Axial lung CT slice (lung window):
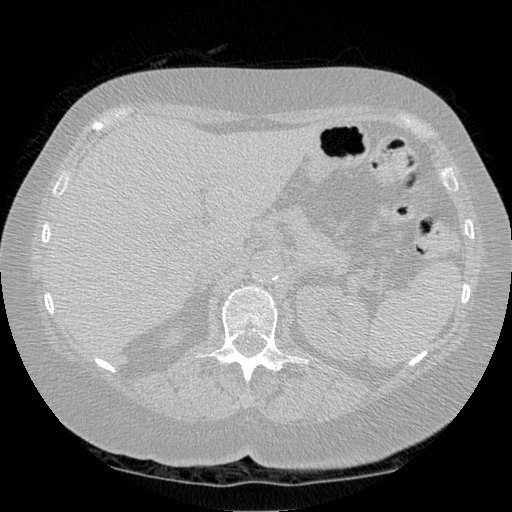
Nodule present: no